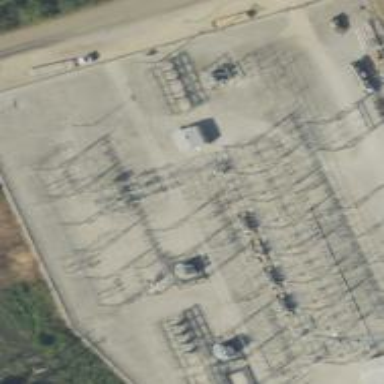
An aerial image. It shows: Switch for power supply.